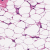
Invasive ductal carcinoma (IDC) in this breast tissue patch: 0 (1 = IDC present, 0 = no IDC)